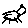
Label: cat